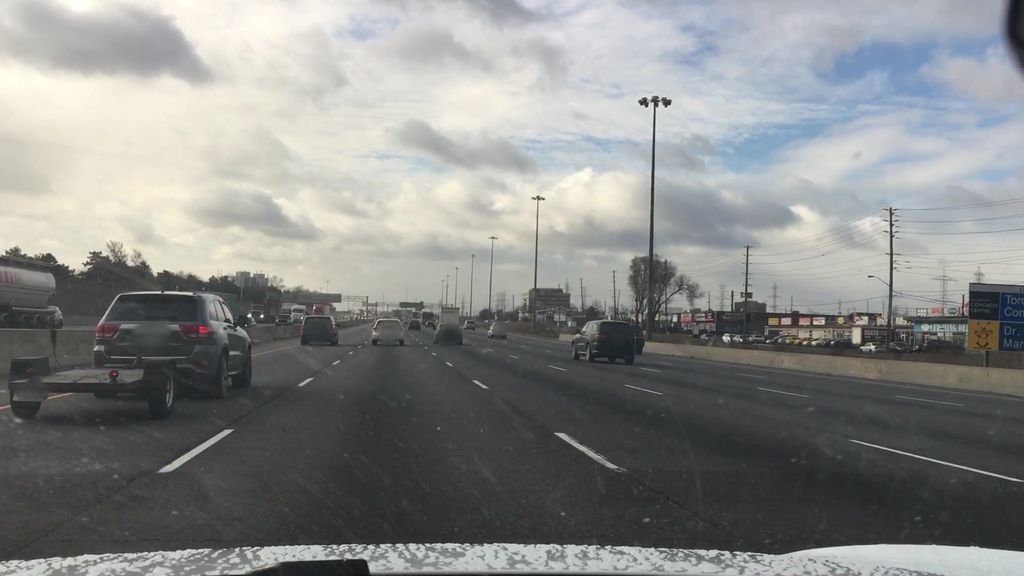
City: toronto